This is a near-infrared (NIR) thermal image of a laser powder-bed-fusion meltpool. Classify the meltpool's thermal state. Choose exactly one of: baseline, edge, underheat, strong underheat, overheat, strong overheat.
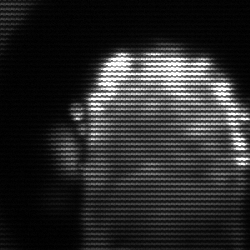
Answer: baseline